Question: I'm having intermediate timeouts when calling this stored procedure from ASP.NET frontend environment on a production site. it returns the following sql exception:
> Exception Details: System.Data.SqlClient.SqlException: Timeout
expired. The timeout period elapsed prior to completion of the
operation or the server is not responding.
Funny thing is, when executing this procedure on the server, or from a remote pc using Management Studio, it executes in 6s. But yet, sometimes times out from when executed from the ASP.NET application? Can this query be improved? Or is this issue related to something else? Anyone who can help? I;ve read some threads about increasing the timeout and enabling pooling on the connectionstring in my web.config, but haven't tried that yet.
'''
ALTER PROCEDURE [dbo].[Report_Activity]
(
@StartDate DATETIME
, @EndDate DATETIME
, @TotalActions INT OUTPUT
)
AS
BEGIN
SELECT @TotalActions = COUNT(EventHistoryId)
FROM dbo.SessionEventHistory
WHERE DateCreated BETWEEN @StartDate AND @EndDate
SELECT EventDescription, COUNT(EventHistoryId) AS EventCount
FROM dbo.SessionEventHistory
WHERE DateCreated BETWEEN @StartDate AND @EndDate
GROUP BY EventDescription
ORDER BY EventDescription
'''
SQL SCHEMAS:
'''
CREATE TABLE [dbo].[SessionEventHistory](
[EventHistoryID] [int] IDENTITY(1,1) NOT NULL,
[SessionHistoryID] [int] NOT NULL,
[CategoryID] [int] NULL,
<URL> NULL,
<URL> NOT NULL,
<URL> NOT NULL,
<URL> NULL,
[DateCreated] [datetime] NOT NULL,
CONSTRAINT [PK_UserEventHistory] PRIMARY KEY CLUSTERED
(
[EventHistoryID] ASC
)WITH (PAD_INDEX = OFF, STATISTICS_NORECOMPUTE = OFF, IGNORE_DUP_KEY = OFF, ALLOW_ROW_LOCKS = ON, ALLOW_PAGE_LOCKS = ON) ON [PRIMARY]
) ON [PRIMARY]
GO
ALTER TABLE [dbo].[SessionEventHistory] ADD CONSTRAINT [DF_UserEventHistory_DateCreated] DEFAULT (getdate()) FOR [DateCreated]
GO
'''
Table has 3 indexes:
'''
/****** Object: Index [IX_SessionEventHistory_SessionHistoryId_CategoryId] Script Date: 07/04/2012 10:47:06 ******/
CREATE NONCLUSTERED INDEX [IX_SessionEventHistory_SessionHistoryId_CategoryId] ON [dbo].[SessionEventHistory]
(
[SessionHistoryID] ASC,
[CategoryID] ASC
)WITH (PAD_INDEX = OFF, STATISTICS_NORECOMPUTE = OFF, SORT_IN_TEMPDB = OFF, IGNORE_DUP_KEY = OFF, DROP_EXISTING = OFF, ONLINE = OFF, ALLOW_ROW_LOCKS = ON, ALLOW_PAGE_LOCKS = ON) ON [PRIMARY]
GO
/****** Object: Index [IX_SessionEventHistory_UserName_DateCreated] Script Date: 07/04/2012 10:47:09 ******/
CREATE NONCLUSTERED INDEX [IX_SessionEventHistory_UserName_DateCreated] ON [dbo].[SessionEventHistory]
(
[UserName] ASC,
[DateCreated] ASC
)WITH (PAD_INDEX = OFF, STATISTICS_NORECOMPUTE = OFF, SORT_IN_TEMPDB = OFF, IGNORE_DUP_KEY = OFF, DROP_EXISTING = OFF, ONLINE = OFF, ALLOW_ROW_LOCKS = ON, ALLOW_PAGE_LOCKS = ON) ON [PRIMARY]
GO
/****** Object: Index [PK_UserEventHistory] Script Date: 07/04/2012 10:47:14 ******/
ALTER TABLE [dbo].[SessionEventHistory] ADD CONSTRAINT [PK_UserEventHistory] PRIMARY KEY CLUSTERED
(
[EventHistoryID] ASC
)WITH (PAD_INDEX = OFF, STATISTICS_NORECOMPUTE = OFF, SORT_IN_TEMPDB = OFF, IGNORE_DUP_KEY = OFF, ONLINE = OFF, ALLOW_ROW_LOCKS = ON, ALLOW_PAGE_LOCKS = ON) ON [PRIMARY]
GO
'''
I added the following Index, does it look okay?
'''
CREATE NONCLUSTERED INDEX [IX_SessionEventHistory_DateCreated] ON [dbo].[SessionEventHistory]
(
[DateCreated] ASC
)WITH (PAD_INDEX = OFF, STATISTICS_NORECOMPUTE = OFF, SORT_IN_TEMPDB = OFF, IGNORE_DUP_KEY = OFF, DROP_EXISTING = OFF, ONLINE = OFF, ALLOW_ROW_LOCKS = ON, ALLOW_PAGE_LOCKS = ON) ON [PRIMARY]
GO
'''

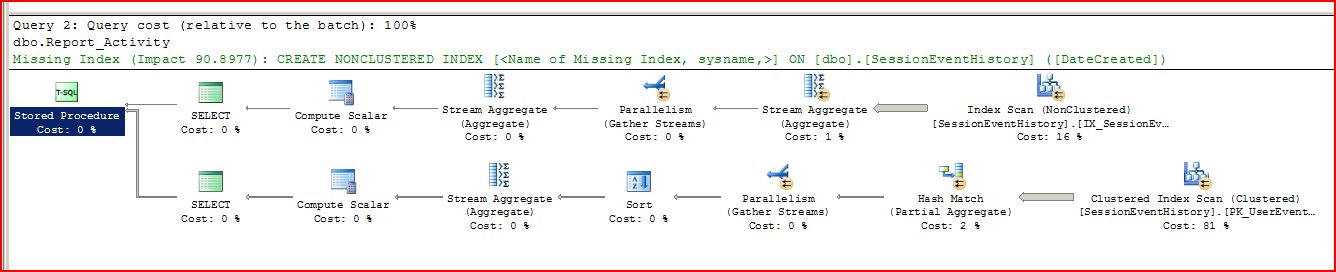
Answer: Take a look at 'sys.dm_exec_sessions' for your ASP.Net application and for your SSMS session. I will hazard a guess that at least one of your 'SET' settings is different. This can contribute to different plans (ultimately this gets attributed to parameter sniffing) and the app side usually ends up worse off for it.
See these other questions for a lot more details:
<URL>
<URL>
<URL>
<URL>
Also please read <URL>.